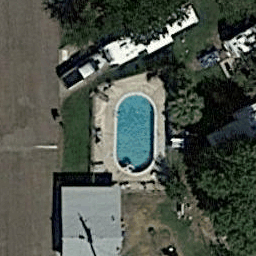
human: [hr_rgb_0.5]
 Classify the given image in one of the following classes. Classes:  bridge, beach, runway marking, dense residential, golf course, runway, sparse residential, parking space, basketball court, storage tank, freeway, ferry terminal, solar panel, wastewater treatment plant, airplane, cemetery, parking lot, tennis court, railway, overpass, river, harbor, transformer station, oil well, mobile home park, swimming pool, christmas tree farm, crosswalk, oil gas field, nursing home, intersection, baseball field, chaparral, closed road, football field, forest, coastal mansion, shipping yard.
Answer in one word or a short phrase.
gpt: swimming pool